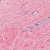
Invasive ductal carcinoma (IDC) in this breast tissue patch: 0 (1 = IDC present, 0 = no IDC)